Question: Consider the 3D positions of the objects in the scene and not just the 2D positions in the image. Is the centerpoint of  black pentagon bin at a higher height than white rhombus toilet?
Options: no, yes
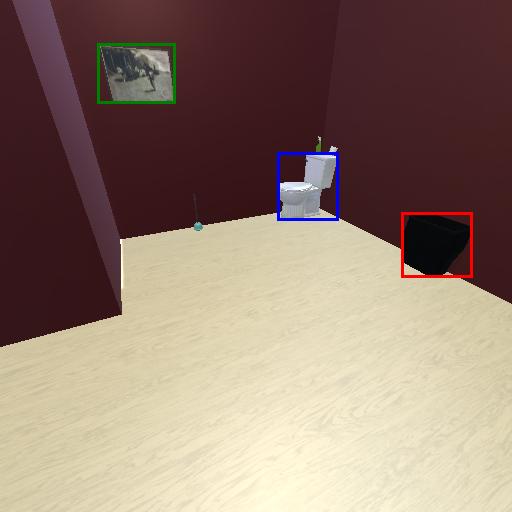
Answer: no